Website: lowes
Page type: billing-address
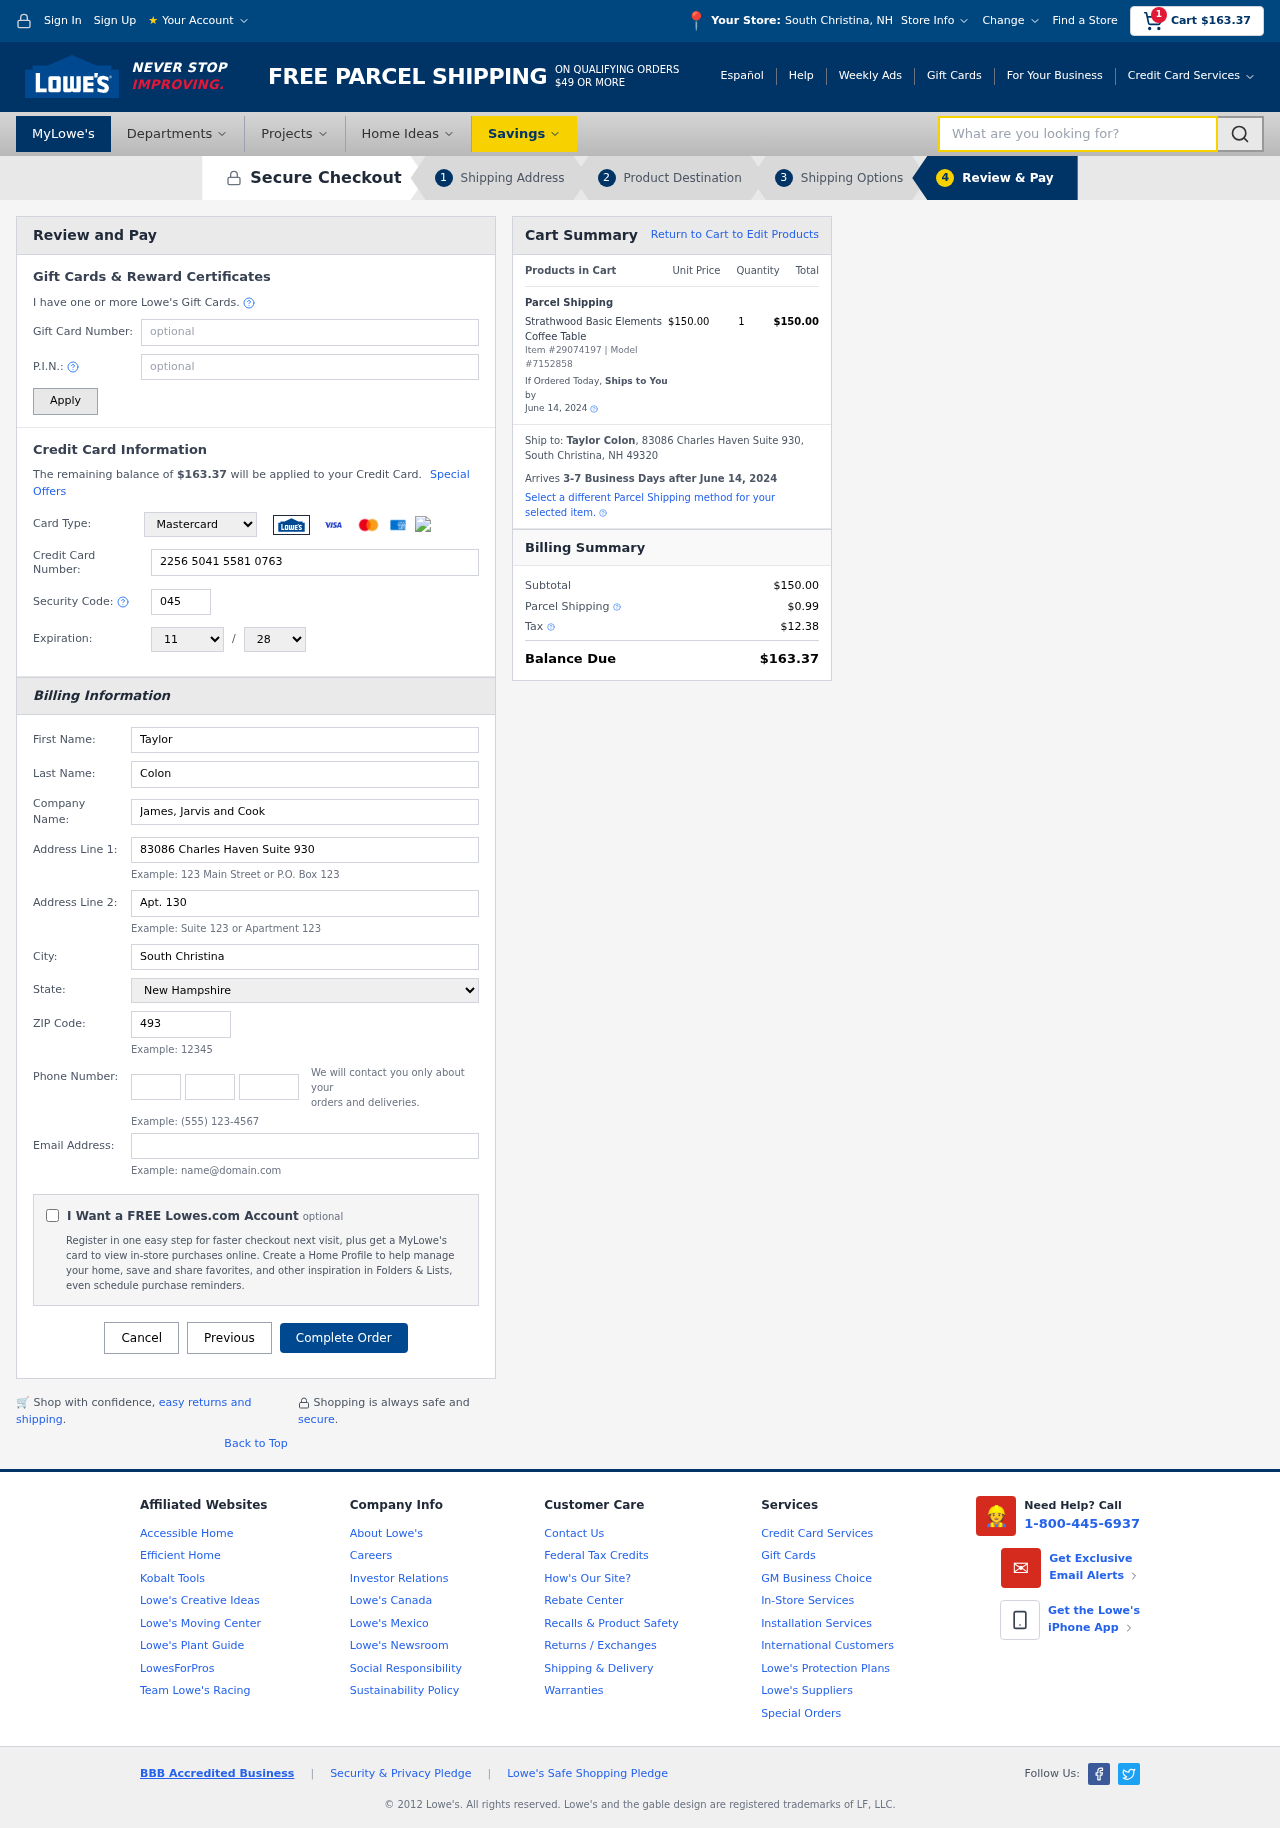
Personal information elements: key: PII_CARD_CVV
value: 045
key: PII_CARD_EXPIRY_MONTH
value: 11
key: PII_CARD_EXPIRY_YEAR
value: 28
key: PII_CARD_NUMBER
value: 2256 5041 5581 0763
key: PII_CARD_TYPE
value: Mastercard
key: PII_CITY
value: South Christina
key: PII_CITY_STATE
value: South Christina, NH
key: PII_COMPANY
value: James, Jarvis and Cook
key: PII_EMAIL
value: taylor_colon@hotmail.com
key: PII_FIRSTNAME
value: Taylor
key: PII_FULLNAME
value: Taylor Colon
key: PII_LASTNAME
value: Colon
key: PII_PHONE_AREA
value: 672
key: PII_PHONE_PREFIX
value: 983
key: PII_PHONE_SUFFIX
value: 5591
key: PII_POSTCODE
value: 49320
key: PII_STATE
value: New Hampshire
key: PII_STREET
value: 83086 Charles Haven Suite 930
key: PII_STREET2
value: Apt. 130
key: PII_CITY_STATE_ZIP
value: South Christina, NH 49320
Product elements: key: PRODUCT1_NAME
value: Strathwood Basic Elements Coffee Table
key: PRODUCT1_PRICE
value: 150
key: PRODUCT1_QUANTITY
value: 1
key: PRODUCT_ITEM_NUMBER
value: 29074197
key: PRODUCT_MODEL_NUMBER
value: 7152858
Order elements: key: ORDER_SUBTOTAL
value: $163.37
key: ORDER_TOTAL
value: $163.37
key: ORDER_SHIPPING_DATE
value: June 14, 2024
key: ORDER_SUBTOTAL
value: $150.00
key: ORDER_DELIVERY_DATE
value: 3-7 Business Days after June 14, 2024
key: ORDER_SHIPPING_DATE2
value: June 14, 2024
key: ORDER_SUBTOTAL2
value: $150.00
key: ORDER_SHIPPING_COST
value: $0.99
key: ORDER_TAX
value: $12.38
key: ORDER_TOTAL2
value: $163.37
Search elements: key: HEADER_SEARCH
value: What are you looking for?